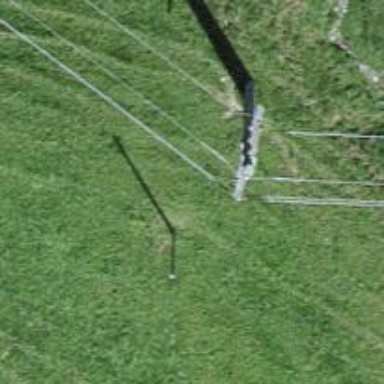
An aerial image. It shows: Power pole.